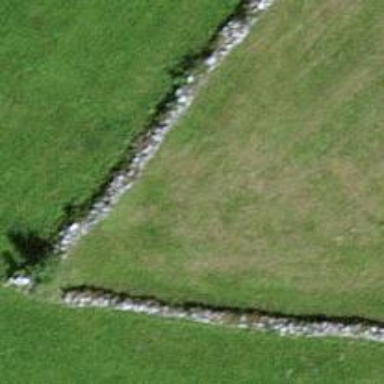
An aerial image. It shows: Wall barrier.